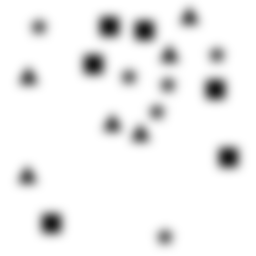
Squares: 6
Triangles: 6
Stars: 6
Total shapes: 18